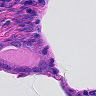
Metastatic tissue present: yes